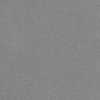
Label: dusty